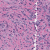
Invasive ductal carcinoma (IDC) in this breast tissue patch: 1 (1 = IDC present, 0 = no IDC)